Field crop: maize
Growth stage: 2
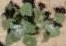
Species: chenopodium